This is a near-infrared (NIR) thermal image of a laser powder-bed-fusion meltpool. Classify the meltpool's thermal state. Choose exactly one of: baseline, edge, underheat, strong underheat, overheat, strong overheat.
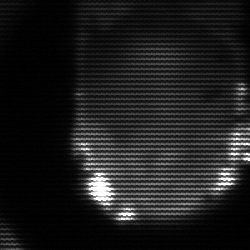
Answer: baseline